Brain MRI, modality: ceT1
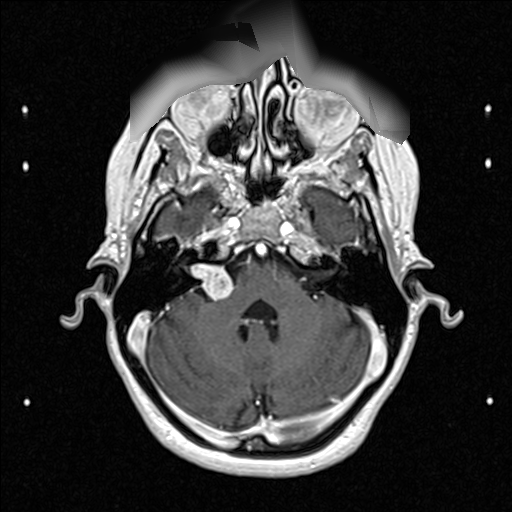